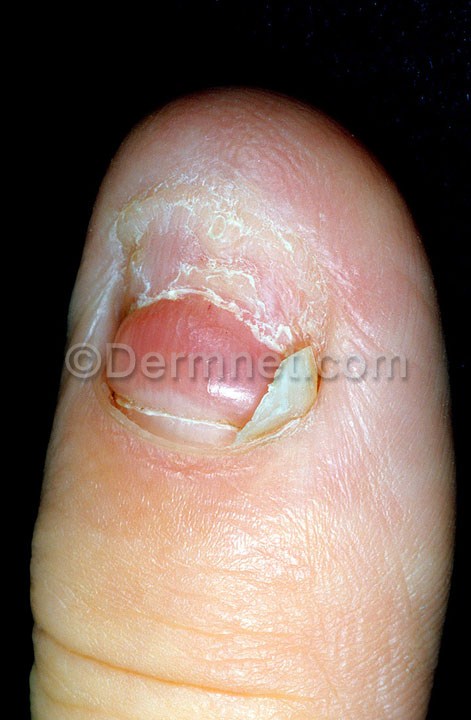
Disease: Nail Fungus and other Nail Disease